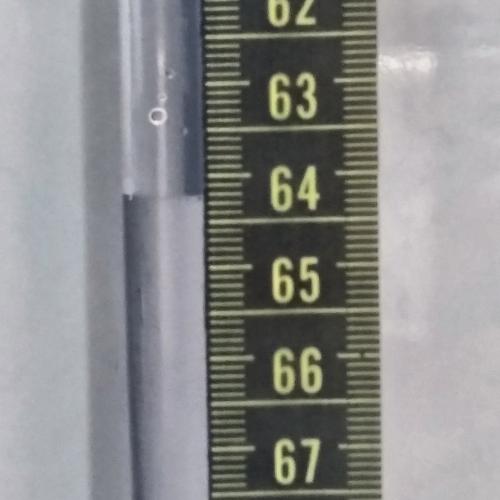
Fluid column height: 64.2 cm